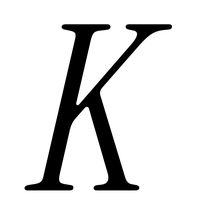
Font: InstrumentSerif-Italic